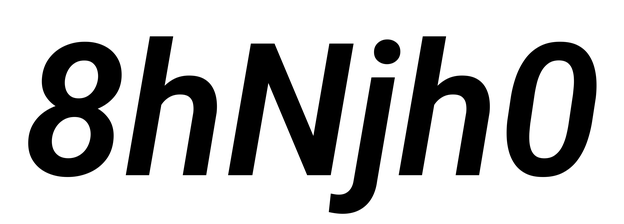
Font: Roboto-Italic_SemiBold_Italic